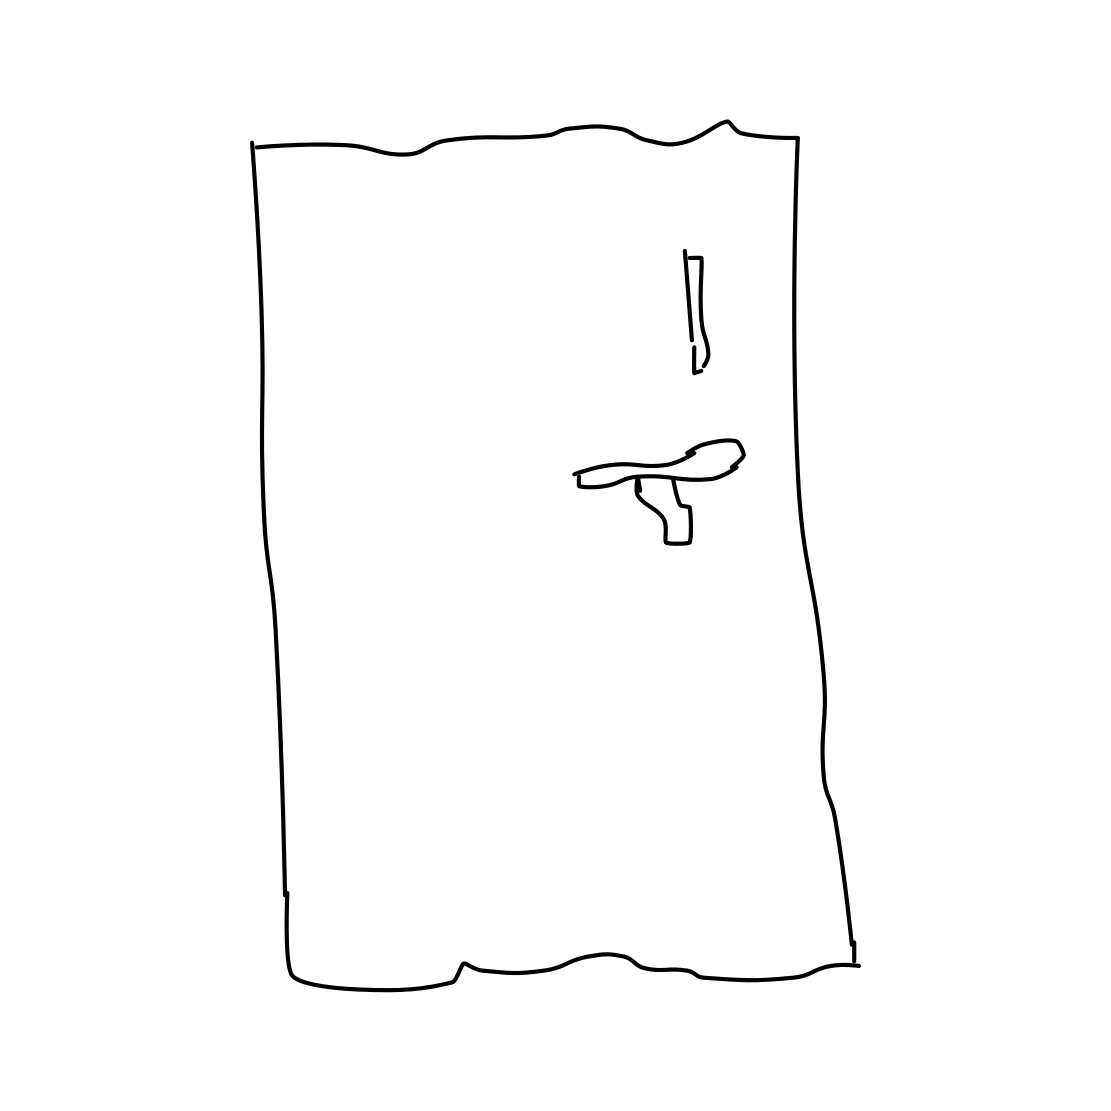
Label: door